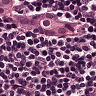
Metastatic tissue present: yes